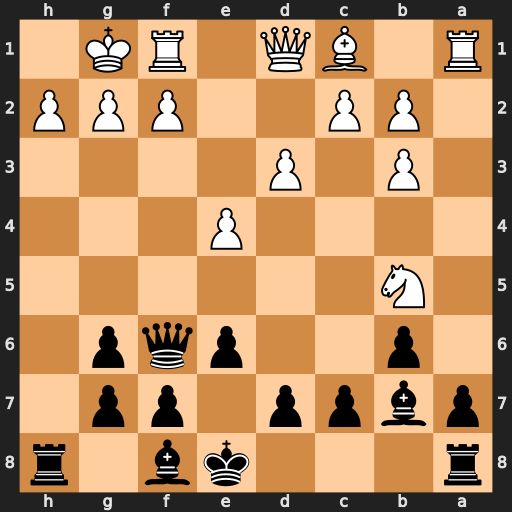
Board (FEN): r3kb1r/pbpp1pp1/1p2pqp1/1N6/4P3/1P1P4/1PP2PPP/R1BQ1RK1
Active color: b
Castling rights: kq
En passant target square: -
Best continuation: Qe5 h3 Qxb5